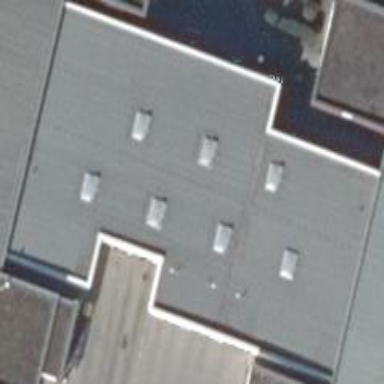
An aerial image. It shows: Flat-roofed building.